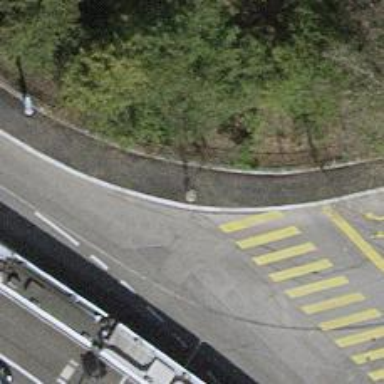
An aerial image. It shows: Asphalt sidewalk along the footway.